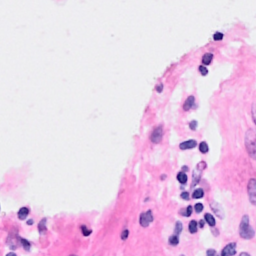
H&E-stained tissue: Breast